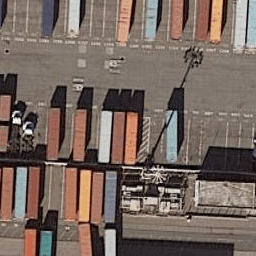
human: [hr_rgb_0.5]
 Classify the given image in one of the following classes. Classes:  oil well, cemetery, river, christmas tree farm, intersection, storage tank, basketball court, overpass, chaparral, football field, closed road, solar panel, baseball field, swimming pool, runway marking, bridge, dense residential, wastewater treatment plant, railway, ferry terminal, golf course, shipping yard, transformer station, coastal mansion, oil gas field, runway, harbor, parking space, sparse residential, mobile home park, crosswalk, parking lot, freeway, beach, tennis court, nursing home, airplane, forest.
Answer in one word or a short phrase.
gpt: shipping yard